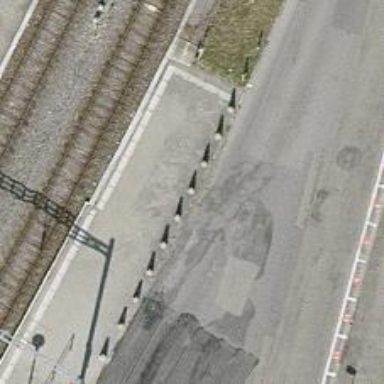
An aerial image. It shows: Bollard.